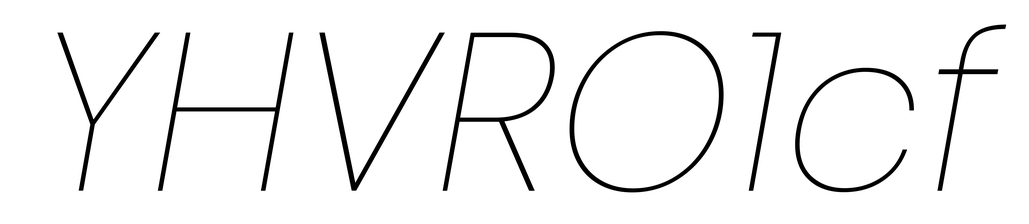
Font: Poppins-ThinItalic